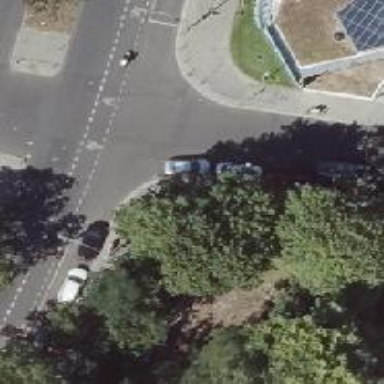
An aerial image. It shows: Unmarked road crossing.